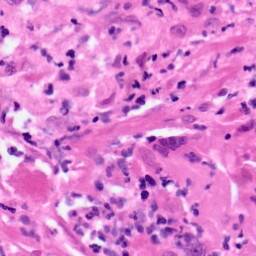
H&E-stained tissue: Pancreatic